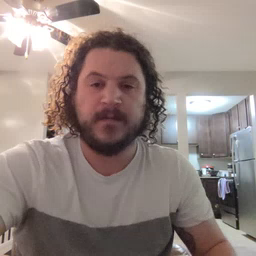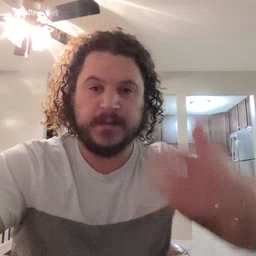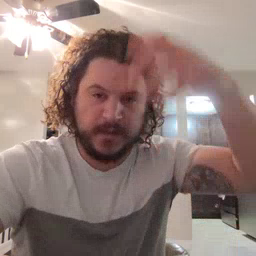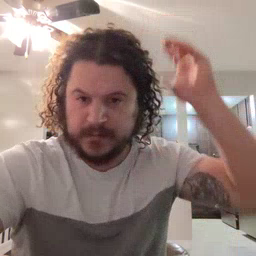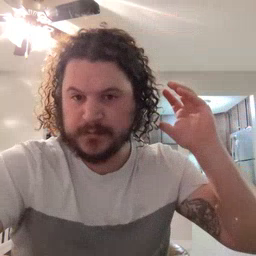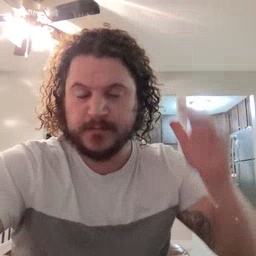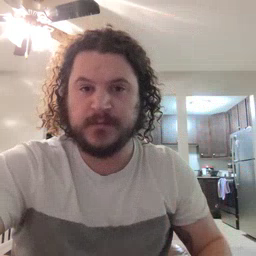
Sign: lion